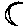
Label: moon